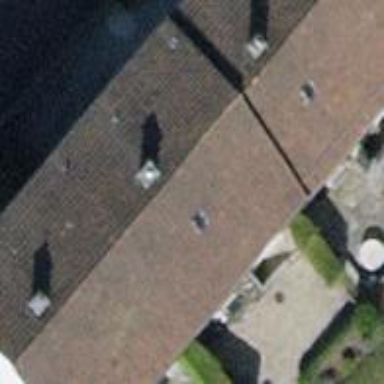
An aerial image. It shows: Building with tile roof.